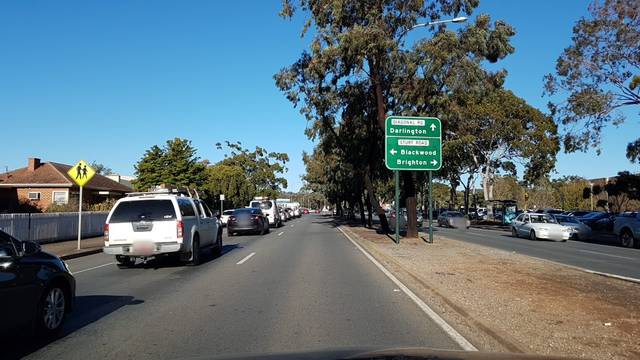
Region: Australia
Coordinates: -35.015, 138.547